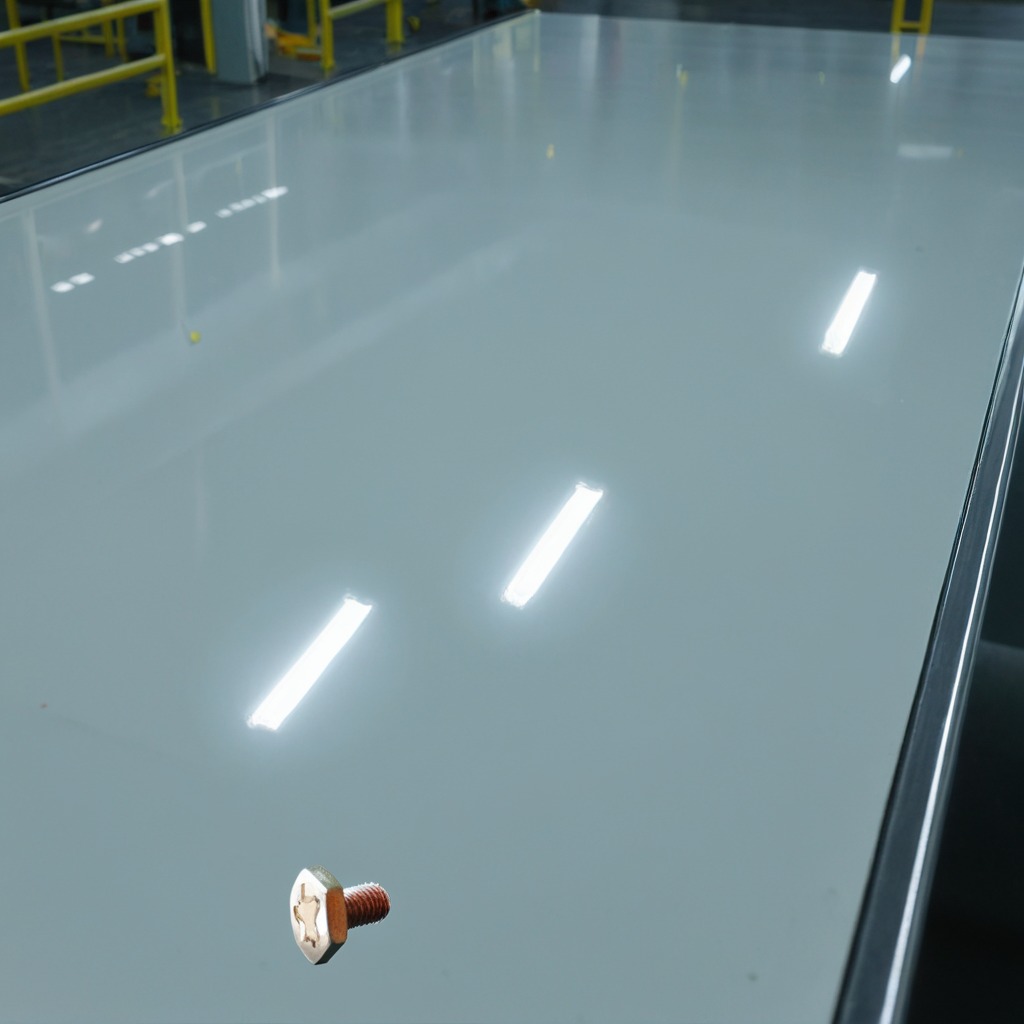
A metal screw is lying on a high-gloss table in a ship maintenance bay industrial lighting.